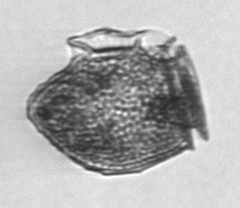
Label: Dinophysis_norvegica